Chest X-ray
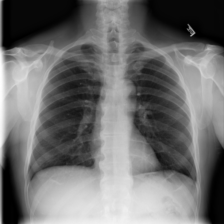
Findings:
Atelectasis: negative
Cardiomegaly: negative
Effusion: negative
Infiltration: negative
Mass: negative
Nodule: negative
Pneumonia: negative
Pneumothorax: negative
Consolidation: negative
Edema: negative
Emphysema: negative
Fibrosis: negative
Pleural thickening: negative
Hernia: negative